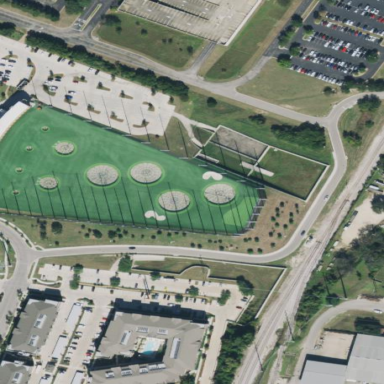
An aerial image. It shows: Grassy area designated as driving range for golf.